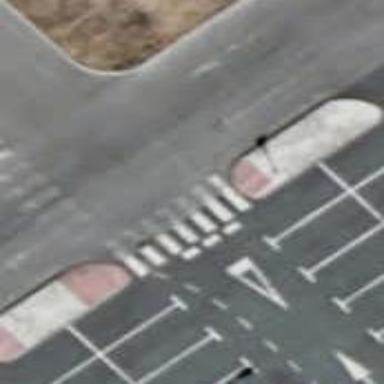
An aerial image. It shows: Zebra crossing on the road.